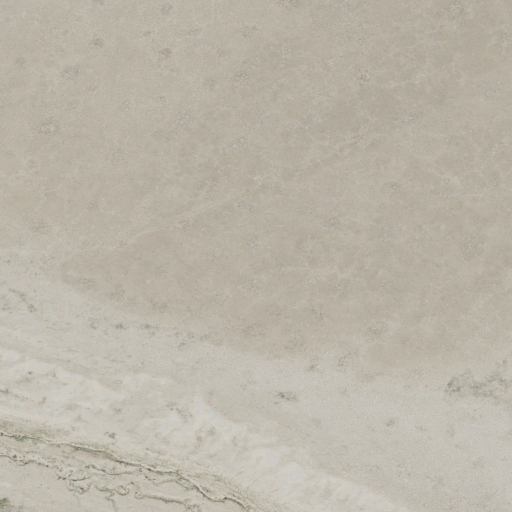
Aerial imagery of valley in Utah named Antelope Valley containing shrub, grassland, and barren land